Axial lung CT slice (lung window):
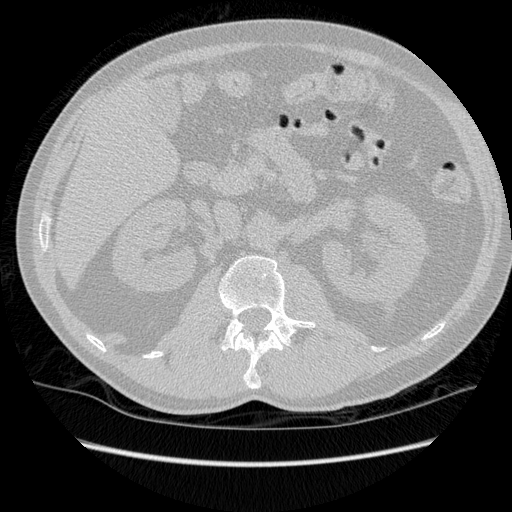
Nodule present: no